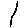
Label: line